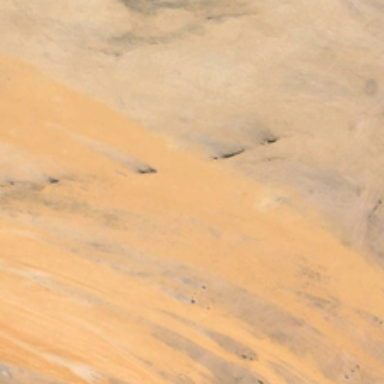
There are some bright orange lines on the desert with some black short lines .